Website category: restaurant
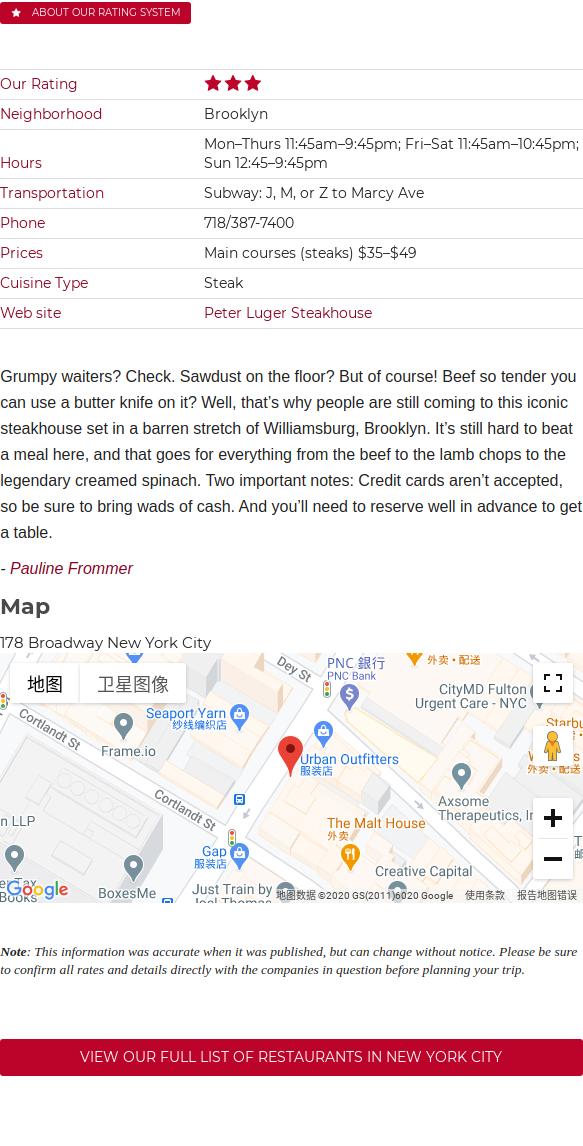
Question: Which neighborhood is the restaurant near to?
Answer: Brooklyn

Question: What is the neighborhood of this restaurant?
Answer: Brooklyn

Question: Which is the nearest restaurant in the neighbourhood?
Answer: Brooklyn

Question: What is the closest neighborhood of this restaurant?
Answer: Brooklyn

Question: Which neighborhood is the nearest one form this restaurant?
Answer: Brooklyn

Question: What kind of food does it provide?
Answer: Steak

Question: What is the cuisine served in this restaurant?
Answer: Steak

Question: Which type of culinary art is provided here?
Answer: Steak

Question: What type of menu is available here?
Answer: Steak

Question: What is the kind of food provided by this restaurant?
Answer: Steak

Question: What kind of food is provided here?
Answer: Steak

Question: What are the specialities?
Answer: Steak

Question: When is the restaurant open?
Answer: MonThurs 11:45am9:45pm; FriSat 11:45am10:45pm; Sun 12:459:45pm

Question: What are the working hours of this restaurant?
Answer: MonThurs 11:45am9:45pm; FriSat 11:45am10:45pm; Sun 12:459:45pm

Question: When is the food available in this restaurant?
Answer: MonThurs 11:45am9:45pm; FriSat 11:45am10:45pm; Sun 12:459:45pm

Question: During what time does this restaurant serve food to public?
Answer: MonThurs 11:45am9:45pm; FriSat 11:45am10:45pm; Sun 12:459:45pm

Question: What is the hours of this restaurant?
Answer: MonThurs 11:45am9:45pm; FriSat 11:45am10:45pm; Sun 12:459:45pm

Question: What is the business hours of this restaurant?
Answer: MonThurs 11:45am9:45pm; FriSat 11:45am10:45pm; Sun 12:459:45pm

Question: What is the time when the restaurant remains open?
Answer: MonThurs 11:45am9:45pm; FriSat 11:45am10:45pm; Sun 12:459:45pm

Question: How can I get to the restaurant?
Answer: Subway: J, M, or Z to Marcy Ave

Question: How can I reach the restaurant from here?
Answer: Subway: J, M, or Z to Marcy Ave

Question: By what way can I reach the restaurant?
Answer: Subway: J, M, or Z to Marcy Ave

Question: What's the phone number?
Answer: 718/387-7400

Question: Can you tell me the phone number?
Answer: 718/387-7400

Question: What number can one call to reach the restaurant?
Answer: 718/387-7400

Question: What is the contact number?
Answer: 718/387-7400

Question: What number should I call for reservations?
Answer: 718/387-7400

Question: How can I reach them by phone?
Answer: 718/387-7400

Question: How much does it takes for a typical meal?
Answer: Main courses (steaks) $35$49

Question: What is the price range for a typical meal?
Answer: Main courses (steaks) $35$49

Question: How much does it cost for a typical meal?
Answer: Main courses (steaks) $35$49

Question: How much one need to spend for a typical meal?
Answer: Main courses (steaks) $35$49

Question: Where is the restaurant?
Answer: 178 Broadway New York City

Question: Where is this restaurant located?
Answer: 178 Broadway New York City

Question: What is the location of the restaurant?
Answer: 178 Broadway New York City

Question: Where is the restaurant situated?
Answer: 178 Broadway New York City

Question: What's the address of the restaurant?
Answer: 178 Broadway New York City

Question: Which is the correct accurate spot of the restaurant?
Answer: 178 Broadway New York City

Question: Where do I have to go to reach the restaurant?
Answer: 178 Broadway New York City